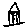
Label: house